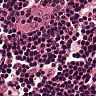
Metastatic tissue present: no